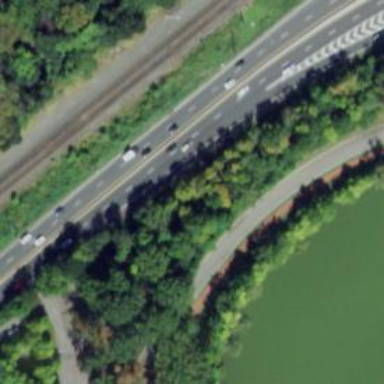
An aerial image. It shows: Motorway junction.